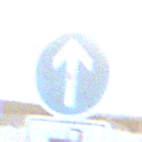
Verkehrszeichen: VorgeschriebeneFahrtrichtungGeradeaus
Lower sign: MehrspurigeFahrzeugeFrei8
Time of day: SunriseSunset
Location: Outdoor (Beach)
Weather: PartlyCloudy
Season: NotSpecified
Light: Natural